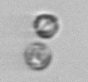
Label: Thalassiosira_sp_aff_mala